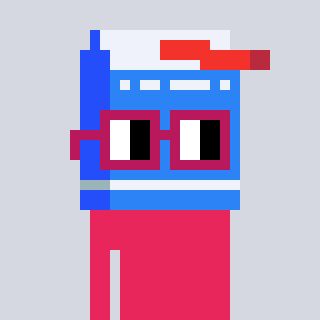
a pixel art character with square dark red glasses, a milk-shaped head and a redpinkish-colored body on a cool background